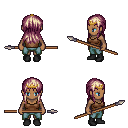
a pixel art fantasy rpg character, female body template, human, dark skin, brown pirate shirt, teal pants, white blonde unkempt hairstyle, gold tiara, black shoes, spear, four views (front, back, left, right), 2x2 character sprite sheet, small pixel art, hard edges, no anti-aliasing